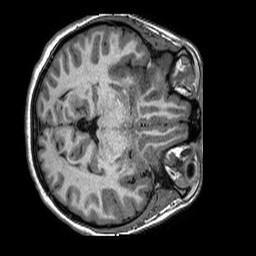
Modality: T1w
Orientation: axial
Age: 41
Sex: female
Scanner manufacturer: philips
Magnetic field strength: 1.5 T
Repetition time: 0.007491 s
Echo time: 0.003423 s